Question: im developing an GUI Application, using JSWing, i load XML file, then deserialize it, then i add all created object to the JPanel.
However, until i move the window, or click on the panel, this is how they looks like

After i move the window, they look correctly, so how to fix this issue <
I looked at this link
<URL>
and it might be the answer, since in the constructor of the JComponent i use
'''
setOpaque(true);
'''
but im still not sure how to fix the issue since that part of documentation is very hard to understand (it somehow just does not make any sense to me :-D )
by the way, the painting itselfs goes something like this
'''
for (NetObject o : objects) {
addNewObject(o);
}
'''
and addNewObject (not whole code)
'''
public void addNewObject(NetObject o) {
DraggableComponent object = new DraggableComponent(o, editorIndex); //Creates a draggableComponent
this.add(object);//Adds this component to main container
object.setOverbearing(true); //On click ,this panel gains lowest z-buffer
object.setSize(48, 48);
object.setLocation(o.x - 23, o.y - 23);
object.setBackground(Color.WHITE);
this.repaint(); //this = JPanel
'''
}
and the overriden paintComponent code
'''
@Override
protected void paintComponent(Graphics g) {
super.paintComponent(g);
if (isOpaque()) {
if (object.type == 2) { //tarnsition
g.drawImage(transition, 0, 0, this);
} else if (object.type == 1) {
boolean test = g.drawImage(place, 0, 0, this); //place
g.drawString(object.loadTokens(), 3, 27); // 1,2,3,4...
}
}
}
'''
i tried to call this.revalidate - after FOR EACH LOOP - didnt help, the only way that works is to move somehow with the window, strangely, this problem exists only @ Windows, my collegue is developing this exact same application under Linux, and he does not experience ani graphical issues.
I know that there been an awfully lot of topics like this, but i honestly was not able to figure out the solution.
Thanks for the answer,
OSiRiS
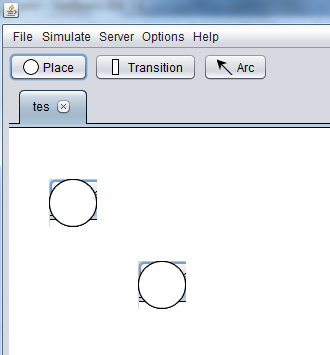
Answer: The <URL>'.